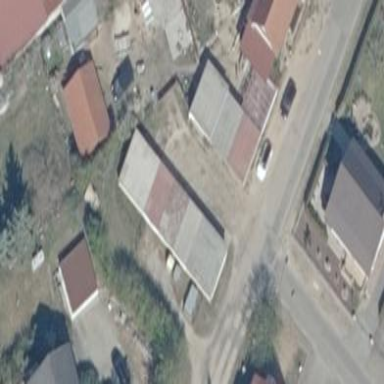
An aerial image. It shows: Garage.